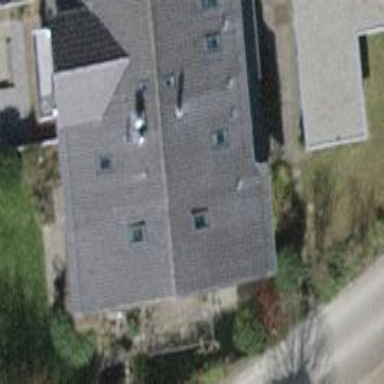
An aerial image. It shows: Gabled roof house.